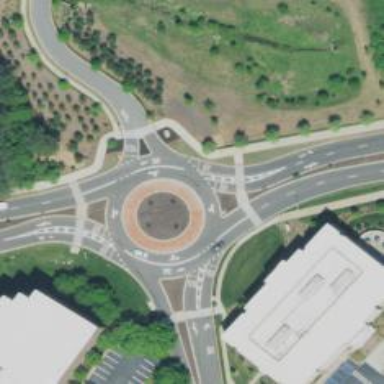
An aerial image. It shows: Tertiary road with asphalt surface leading to roundabout junction.